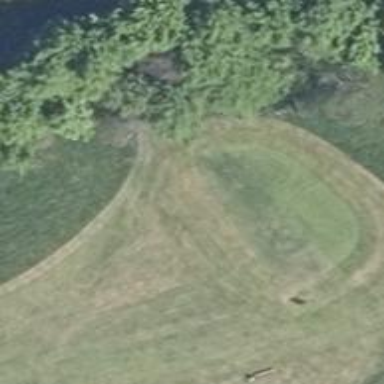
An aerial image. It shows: Golf tee.